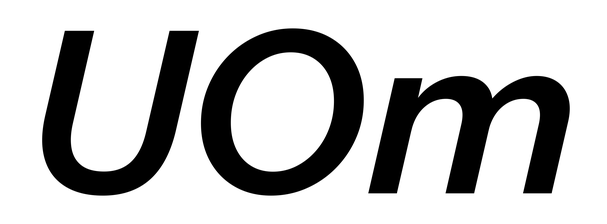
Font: InstrumentSans-Italic_SemiBold_Italic